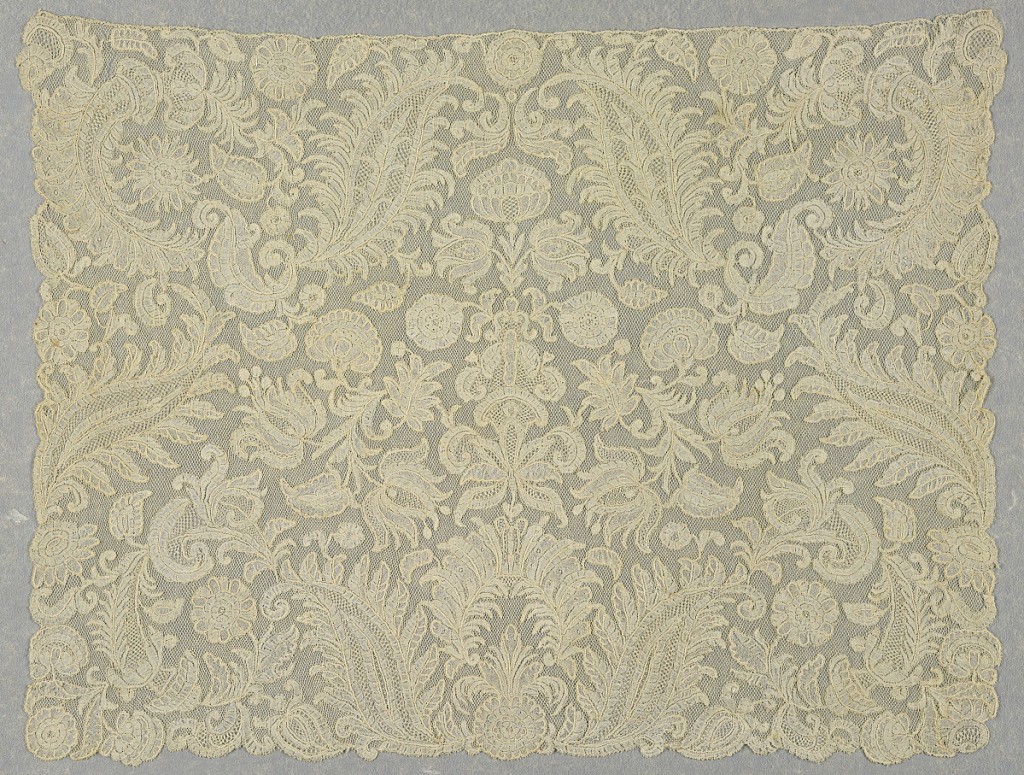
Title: Cravat end
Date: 1740–55
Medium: linen Technique: bobbin lace, Brussels style
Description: Cravat with symmetrically placed floral and foliated forms in an allover pattern.